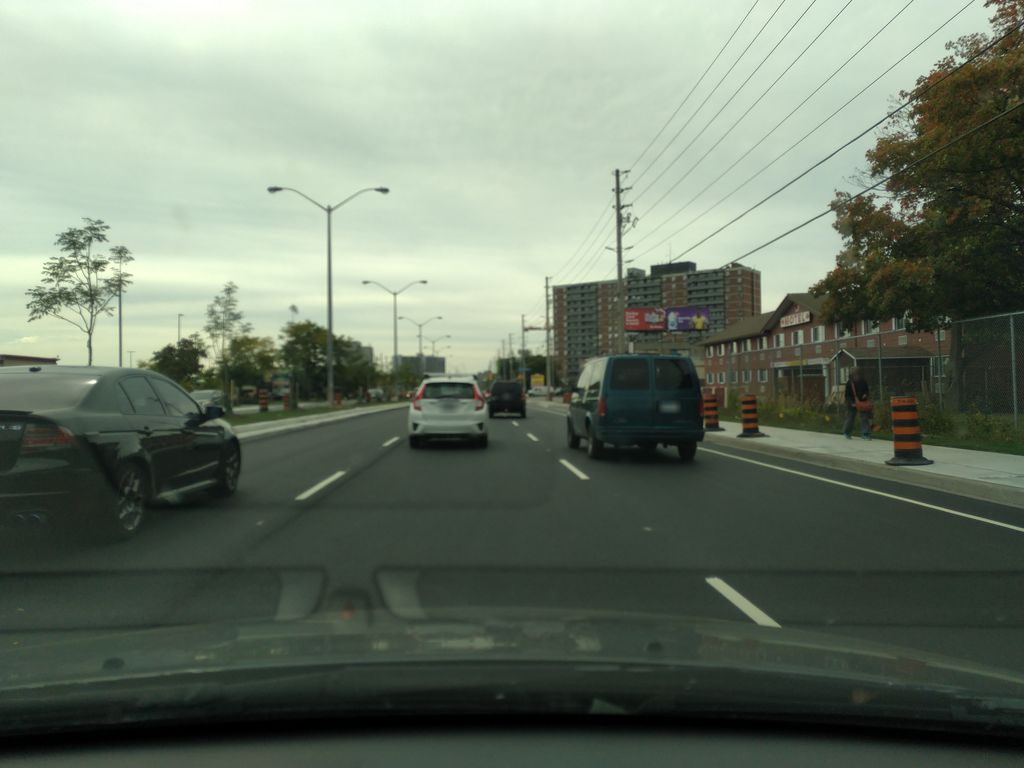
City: toronto